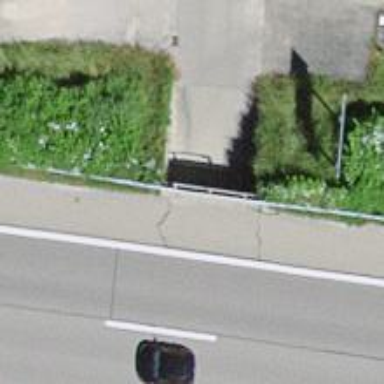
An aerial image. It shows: Unclassified road passing through tunnel.